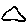
Label: triangle